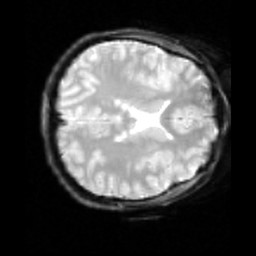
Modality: inplaneT2
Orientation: axial
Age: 21
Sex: female